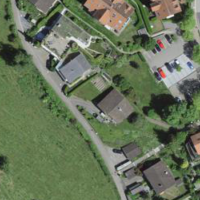
EUNIS habitat code: 55
Species observed at this site:
Arctium tomentosum